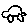
Label: car